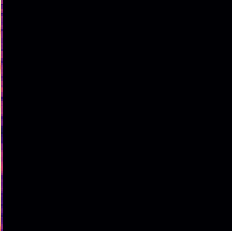
Sound class: Fire crackling